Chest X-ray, PA view. Patient: 28 years old, sex F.
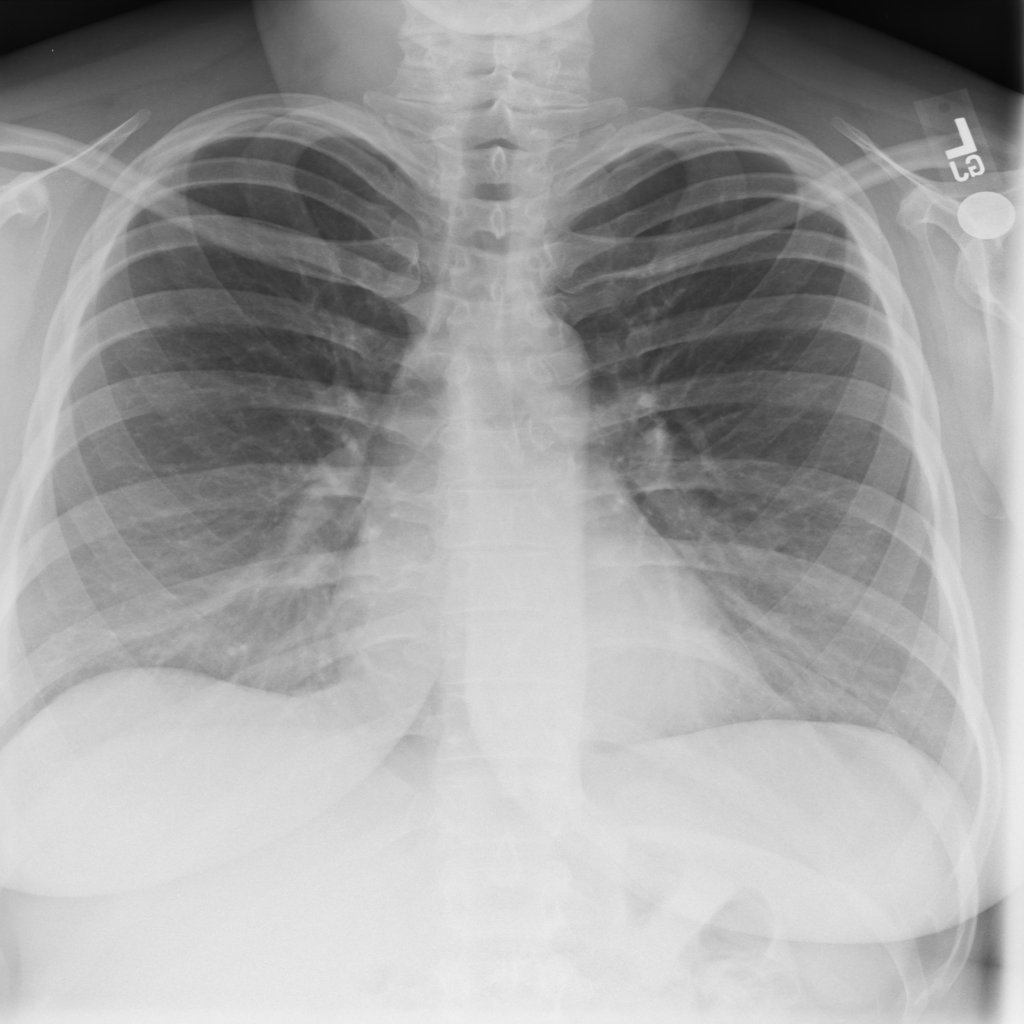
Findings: No Finding